Question: I have a text box that has been hyper-linked and the problem is I'm trying to remove the underline from the hyper-link text.
The 'text-decoration:none;' setting should remove it, but it doesn't seem to work.
How can I remove this underline from the hyperlinked text?

'''
<a href=""><div class = "i6">Test Page</div></a>
'''
'''
.i6 {
height:30px;
width:80px;
position:absolute;
left:1150px;
top:10px;
font-family: Lucida Sans;font-size:15px;
color: #FFFFFF;
background-color:#C1DAD4;
margin:10px;
list-style:none;
text-align:center;
padding-top:0px;
padding-bottom:10px;
padding-right:2px;
padding-left:0px;
text-decoration:none;
}
'''
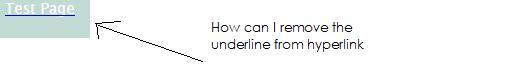
Answer: You need to apply 'text-decoration:none;' to the link itself, not the inner 'div.'
For example, you could give the link itself a class, e.g:
'''
<a href="" class="theLink"><div class = "i6">Test Page</div></a>
'''
Then in your CSS, you could target the link itself:
'''
.theLink {
text-decoration:none;
}
'''
<URL>